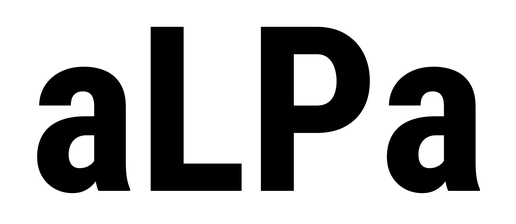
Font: Roboto_Condensed_Bold